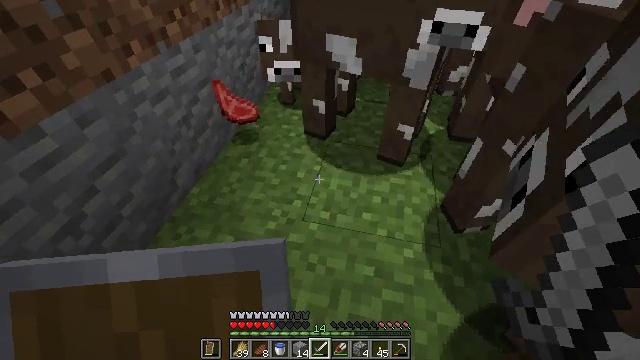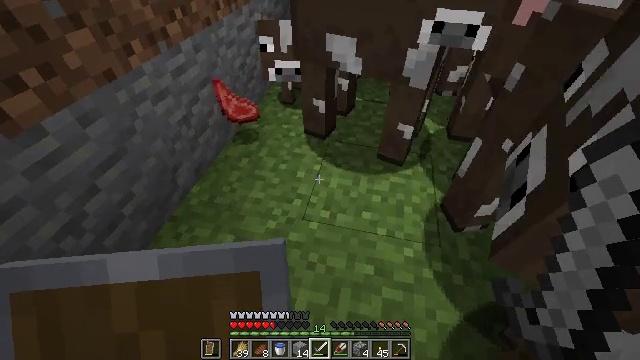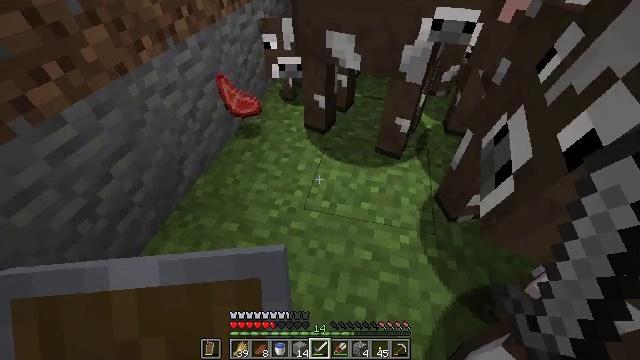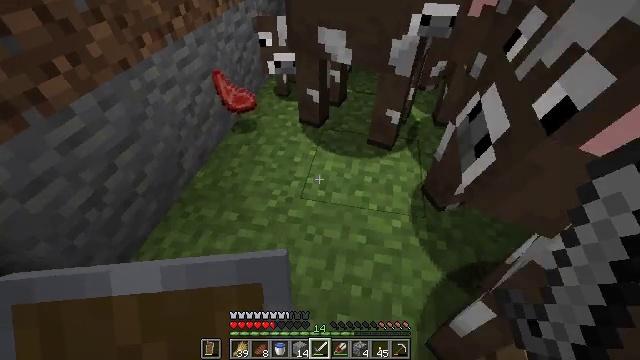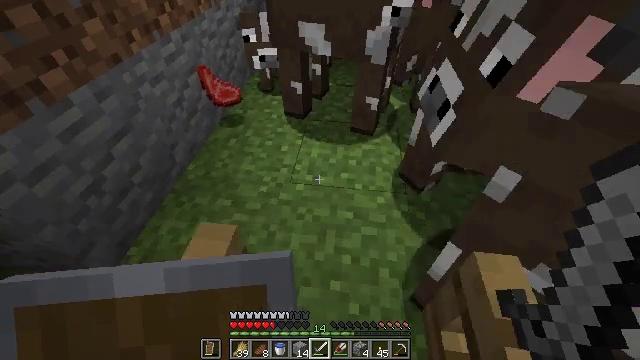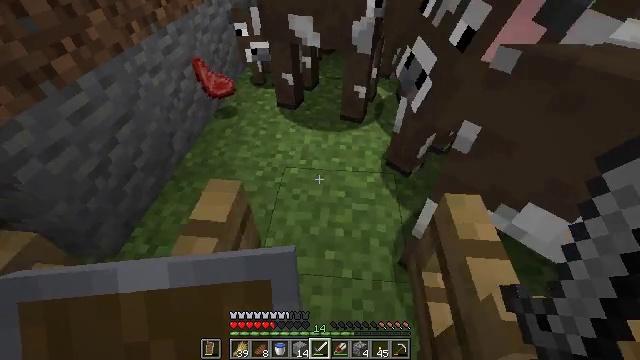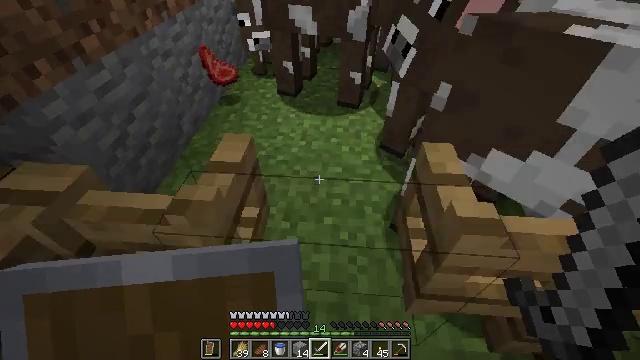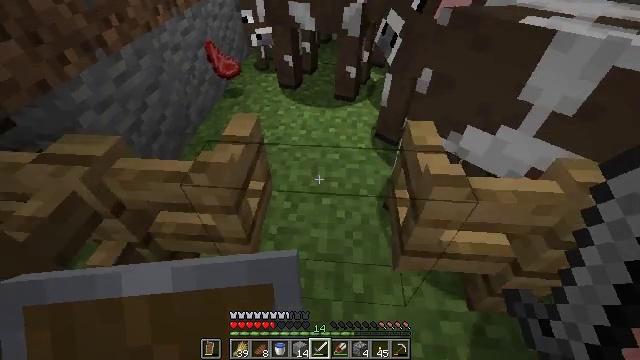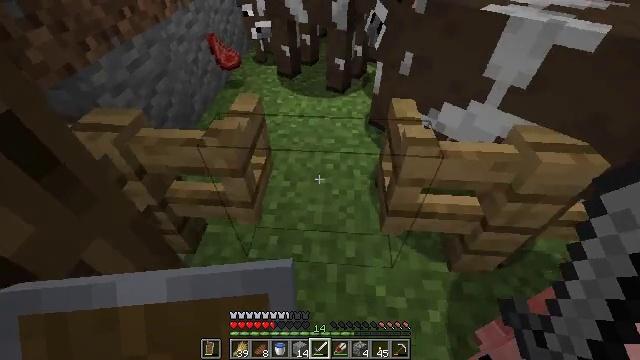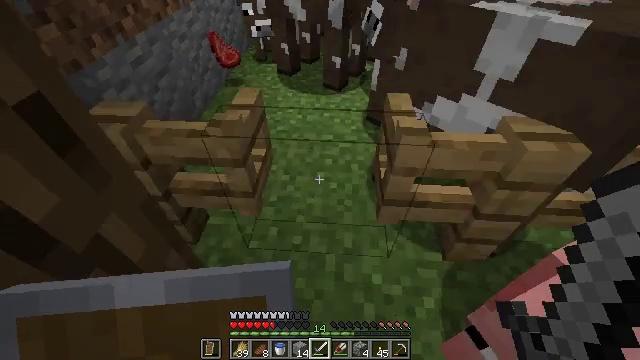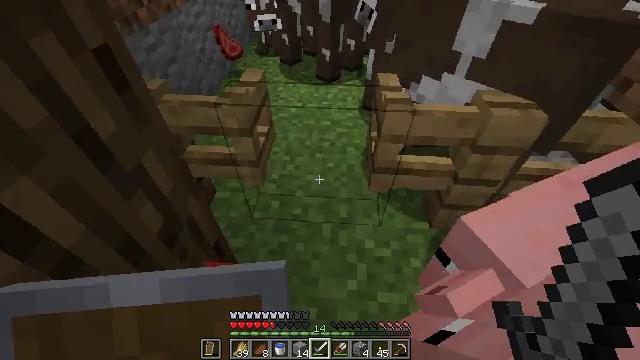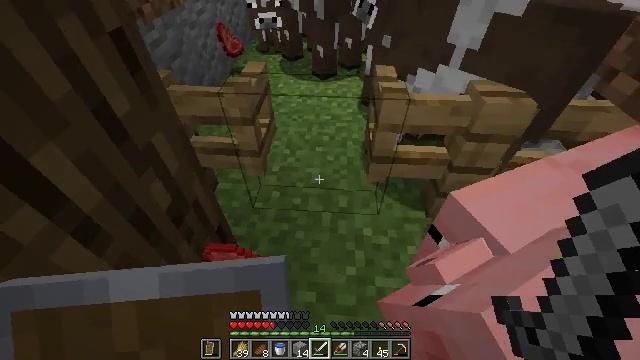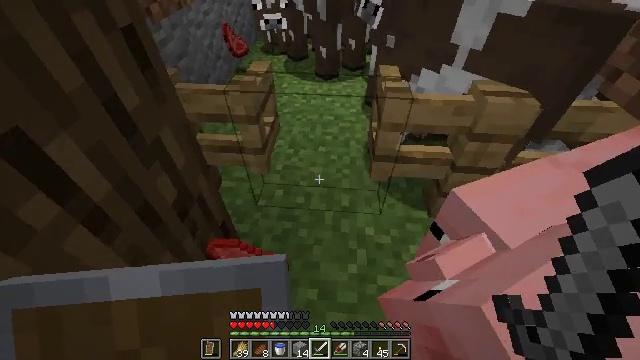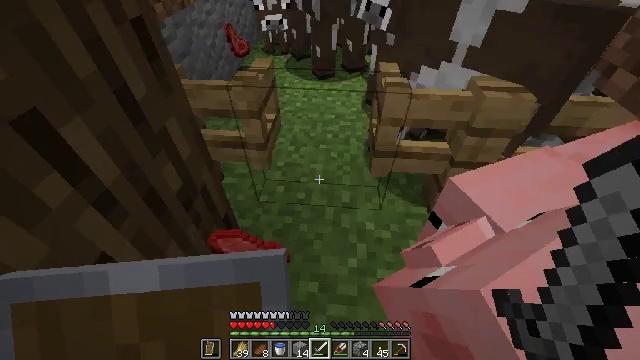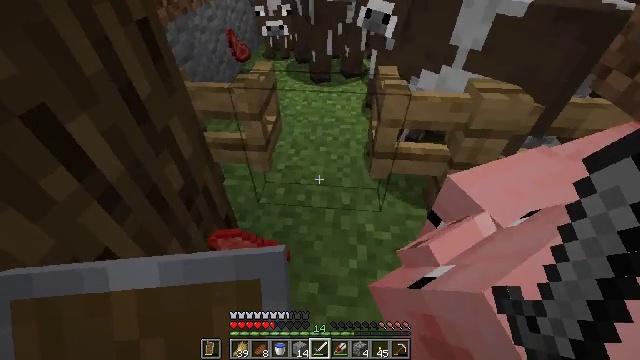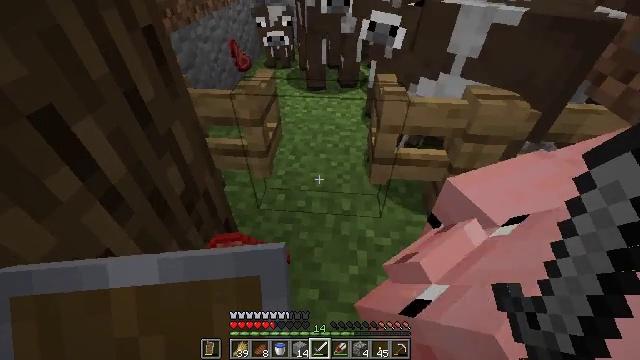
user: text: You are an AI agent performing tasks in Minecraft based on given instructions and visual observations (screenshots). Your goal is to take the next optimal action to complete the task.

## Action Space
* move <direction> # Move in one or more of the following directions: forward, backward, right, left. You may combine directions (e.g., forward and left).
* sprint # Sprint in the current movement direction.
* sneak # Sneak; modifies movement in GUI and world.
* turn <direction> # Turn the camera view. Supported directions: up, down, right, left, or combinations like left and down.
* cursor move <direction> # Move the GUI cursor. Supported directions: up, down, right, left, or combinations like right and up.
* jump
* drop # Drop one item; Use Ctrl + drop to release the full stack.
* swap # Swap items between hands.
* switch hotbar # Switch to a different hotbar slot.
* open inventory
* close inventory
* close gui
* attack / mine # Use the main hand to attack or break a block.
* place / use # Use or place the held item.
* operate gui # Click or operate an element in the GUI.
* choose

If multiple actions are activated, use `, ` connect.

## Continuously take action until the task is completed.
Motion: motion action
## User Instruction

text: Drop a dandelion.
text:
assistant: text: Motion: move back
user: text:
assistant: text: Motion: move back
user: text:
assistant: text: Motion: move back, turn right
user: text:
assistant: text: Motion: move back, turn right
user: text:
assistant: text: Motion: move back, turn right
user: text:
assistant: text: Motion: move back
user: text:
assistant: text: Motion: move back
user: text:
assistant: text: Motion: move back
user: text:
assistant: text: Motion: move back
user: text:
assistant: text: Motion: no_op
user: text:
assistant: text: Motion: no_op
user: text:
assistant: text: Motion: no_op
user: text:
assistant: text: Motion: no_op
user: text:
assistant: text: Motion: turn up
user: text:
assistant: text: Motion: turn up
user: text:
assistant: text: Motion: turn up
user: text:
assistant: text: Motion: no_op
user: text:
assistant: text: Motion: turn up
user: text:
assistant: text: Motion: turn up
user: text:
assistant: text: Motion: no_op
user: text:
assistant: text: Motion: no_op
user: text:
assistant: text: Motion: use / place
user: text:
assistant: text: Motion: use / place
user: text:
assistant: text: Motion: no_op
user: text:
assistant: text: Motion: no_op
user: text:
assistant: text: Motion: no_op
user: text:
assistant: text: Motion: no_op
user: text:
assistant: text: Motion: no_op
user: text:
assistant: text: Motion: no_op
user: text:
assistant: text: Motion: no_op